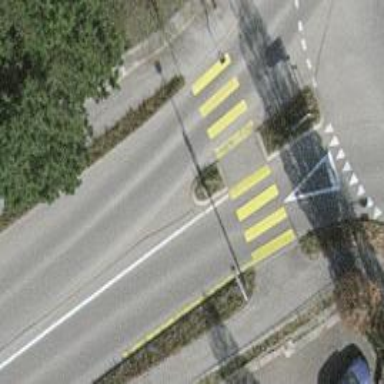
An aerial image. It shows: Uncontrolled zebra crossing with pedestrian island.